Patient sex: M
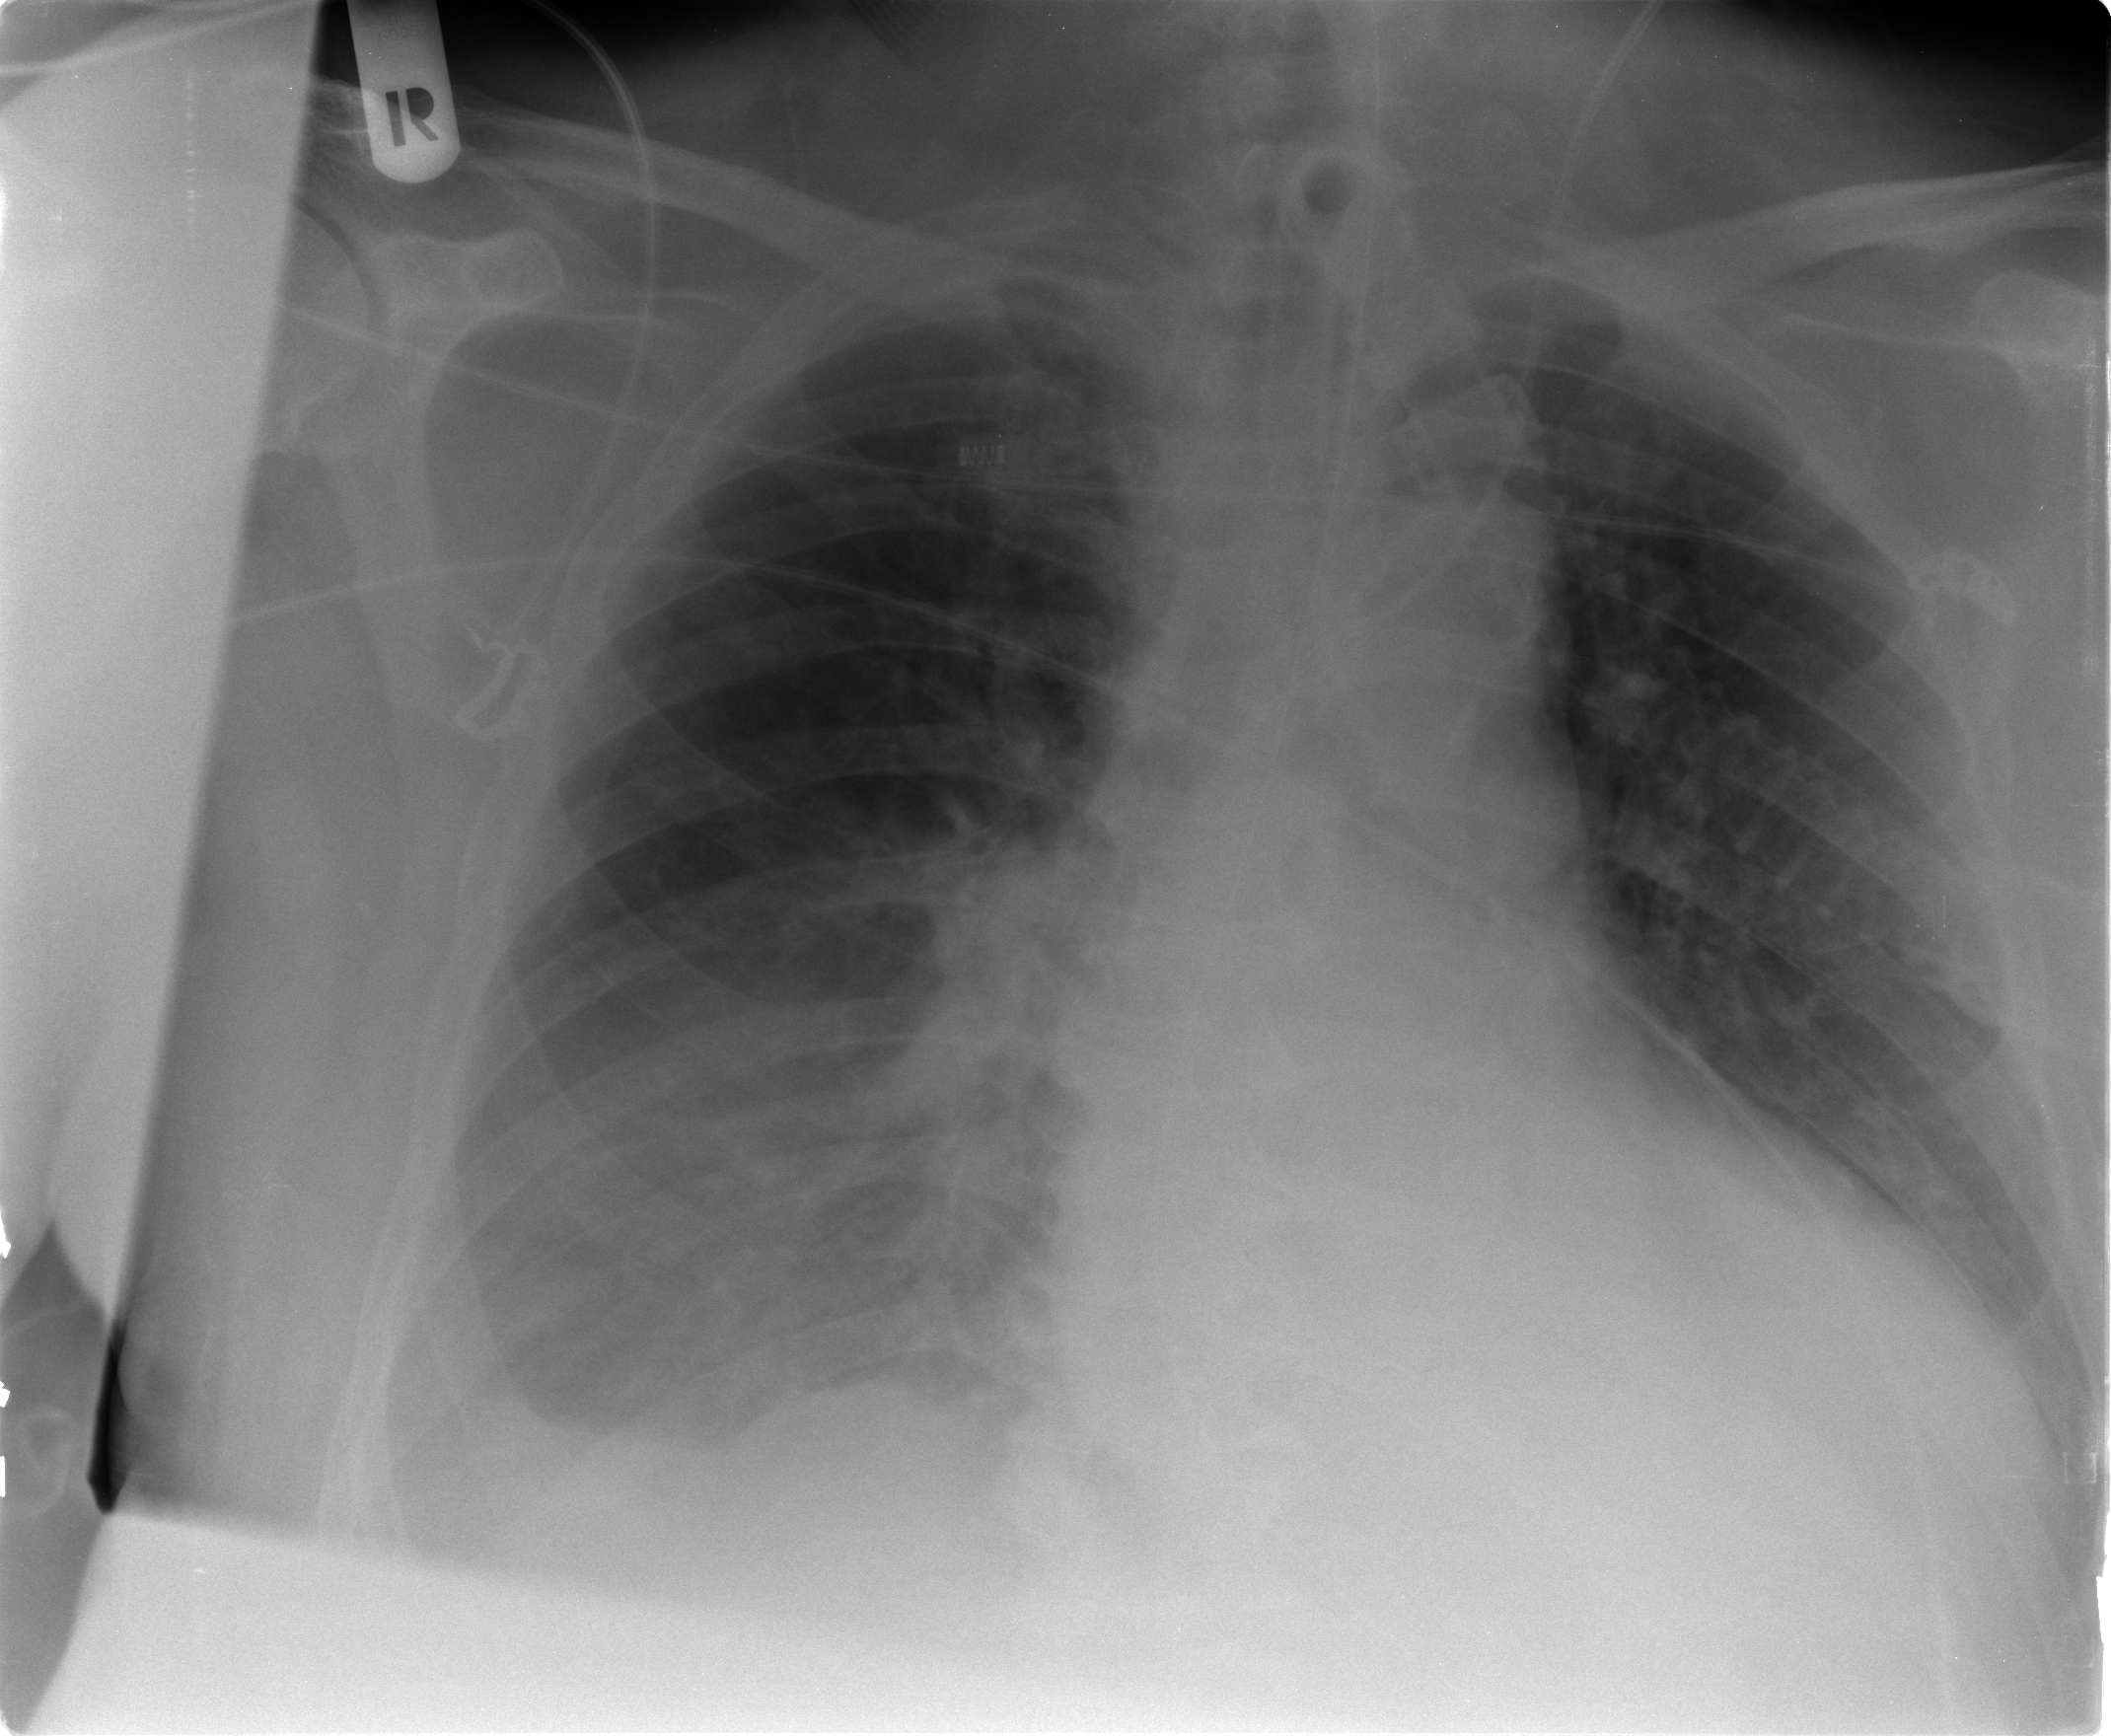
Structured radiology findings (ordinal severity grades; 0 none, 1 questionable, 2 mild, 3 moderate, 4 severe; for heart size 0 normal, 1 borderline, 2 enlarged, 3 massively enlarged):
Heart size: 2
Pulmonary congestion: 2
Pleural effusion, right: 3
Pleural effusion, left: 2
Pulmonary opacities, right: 1
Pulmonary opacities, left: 1
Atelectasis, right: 3
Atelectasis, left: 2